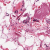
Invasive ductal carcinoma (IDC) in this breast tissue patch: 0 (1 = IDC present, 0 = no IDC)